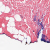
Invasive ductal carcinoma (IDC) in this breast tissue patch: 0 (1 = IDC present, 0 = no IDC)